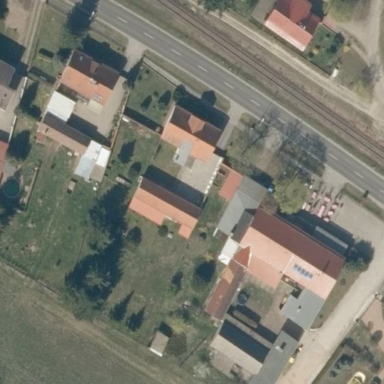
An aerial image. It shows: Residential area in village.